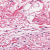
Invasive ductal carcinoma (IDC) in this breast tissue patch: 0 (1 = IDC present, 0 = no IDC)